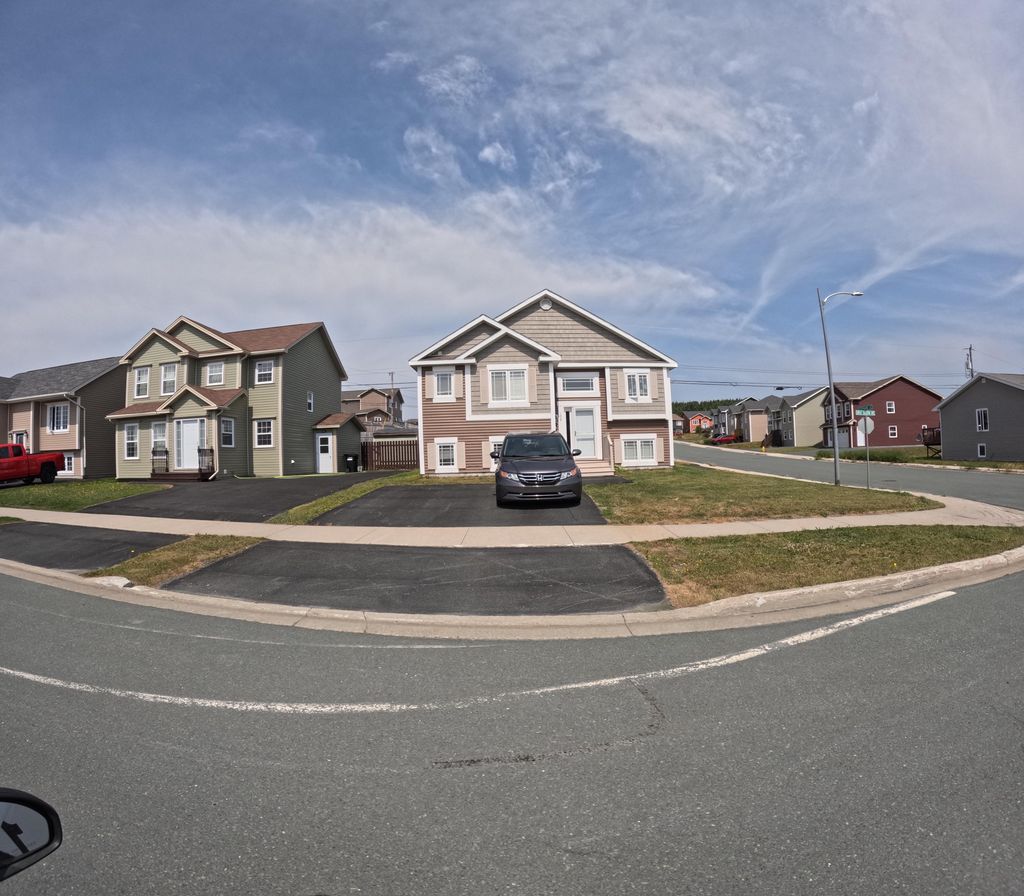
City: st_johns